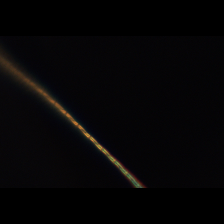
Taxon: Leptocylindrus
Group: Diatoms